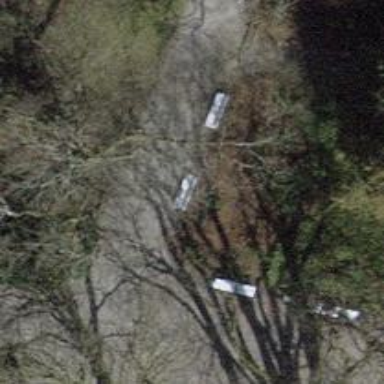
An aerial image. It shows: White bench.